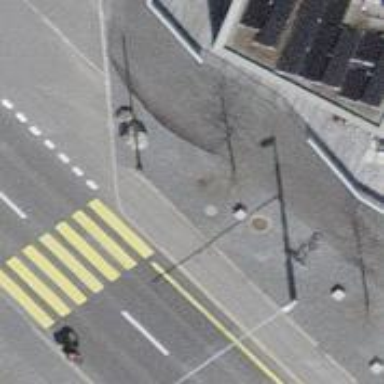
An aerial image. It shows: Kerb serving as barrier.